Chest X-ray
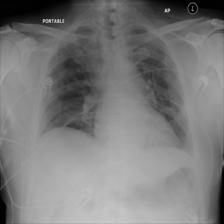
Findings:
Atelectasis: negative
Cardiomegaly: negative
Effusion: negative
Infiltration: negative
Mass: negative
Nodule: negative
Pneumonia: negative
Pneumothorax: negative
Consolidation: negative
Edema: negative
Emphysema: negative
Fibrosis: negative
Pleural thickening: negative
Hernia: negative